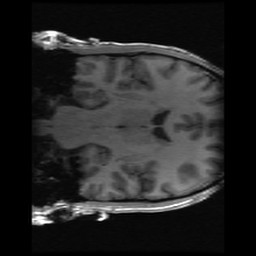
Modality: inplaneT1
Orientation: coronal